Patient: sex M, age 44
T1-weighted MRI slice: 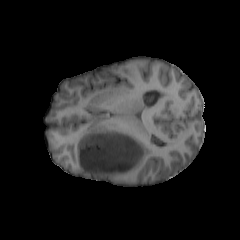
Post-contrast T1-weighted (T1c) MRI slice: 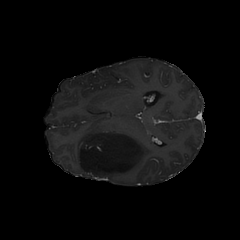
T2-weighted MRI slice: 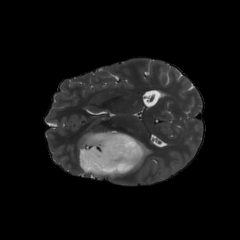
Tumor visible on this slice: yes
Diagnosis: Astrocytoma, IDH-mutant
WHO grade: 3